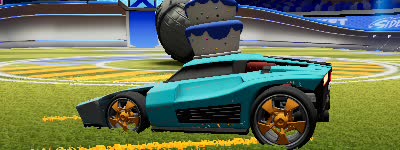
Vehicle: breakout